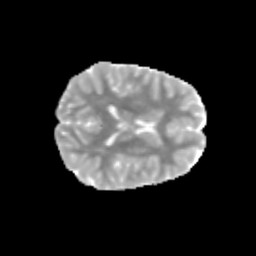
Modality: MD
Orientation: axial
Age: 10
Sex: female
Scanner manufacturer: siemens
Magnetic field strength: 3 T
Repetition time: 3.8 s
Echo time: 0.07 s